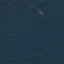
Land use / land cover class: Forest